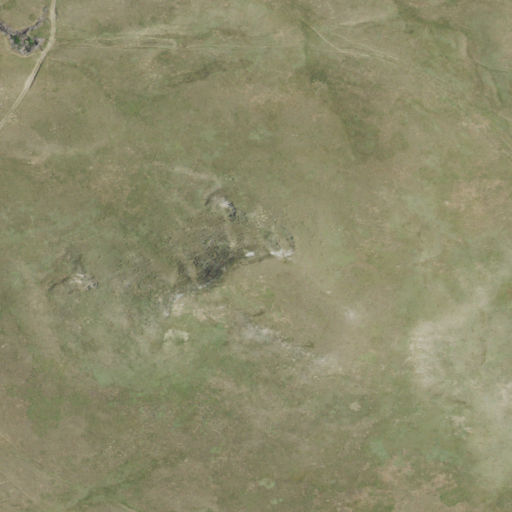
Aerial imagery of mountain in Nebraska named Box Butte containing grassland and open development